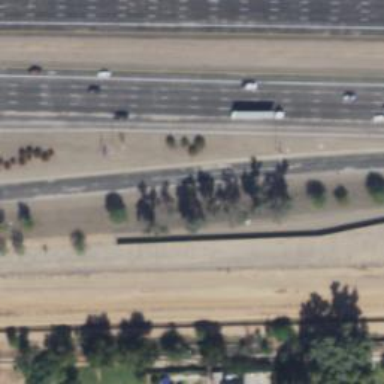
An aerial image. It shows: Asphalt motorway link.